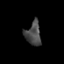
Tissue: prostate
Cell type: Myeloid cells
Senescence score: 0.6933
Nuclear area (px): 357
Mean DAPI intensity: 72.297